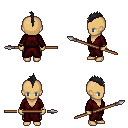
a pixel art fantasy rpg character, female body template, human, tanned skin, red robe, metal pants, raven mohawk hairstyle, bracelets, spear, four views (front, back, left, right), 2x2 character sprite sheet, small pixel art, hard edges, no anti-aliasing